The image is a 2-D grayscale rendering of a rotating-machine vibration signal (signal-to-image). What is the most likely rotor condition (normal, misalignment, unbalance, looseness)?
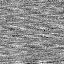
Answer: normal